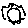
Label: sun